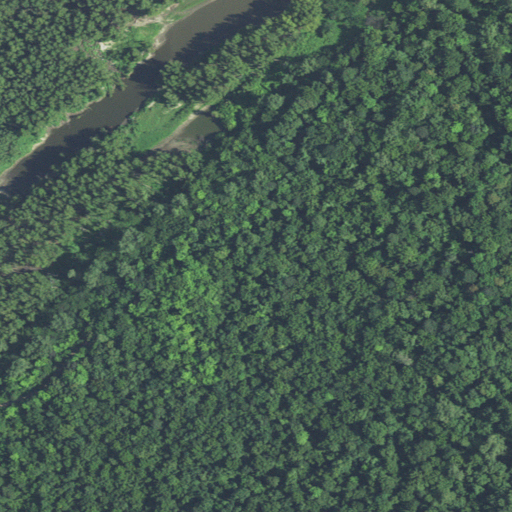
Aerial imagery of cape in Kentucky named Watson Point containing woody wetlands, deciduous forest, and open water